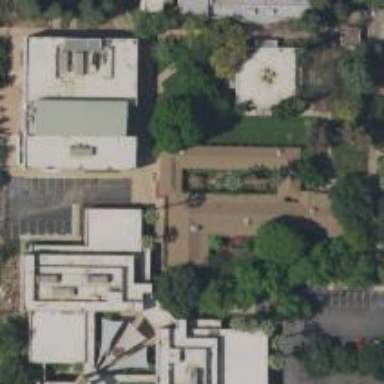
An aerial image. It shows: University building.